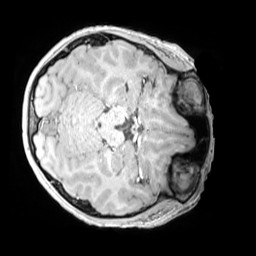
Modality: MP2RAGE
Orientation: axial
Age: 11
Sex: male
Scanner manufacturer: siemens
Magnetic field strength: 3 T
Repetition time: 4 s
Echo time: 0.00303 s